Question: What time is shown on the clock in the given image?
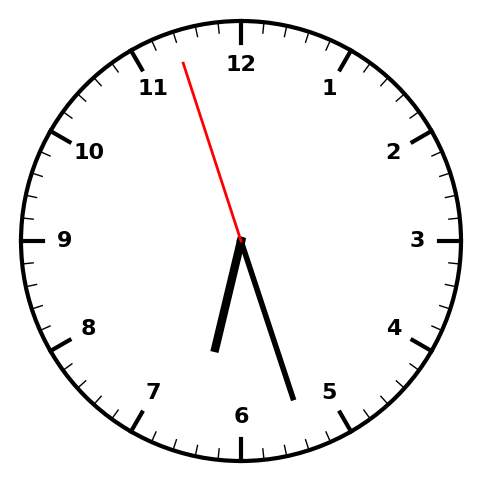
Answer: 06:26:57